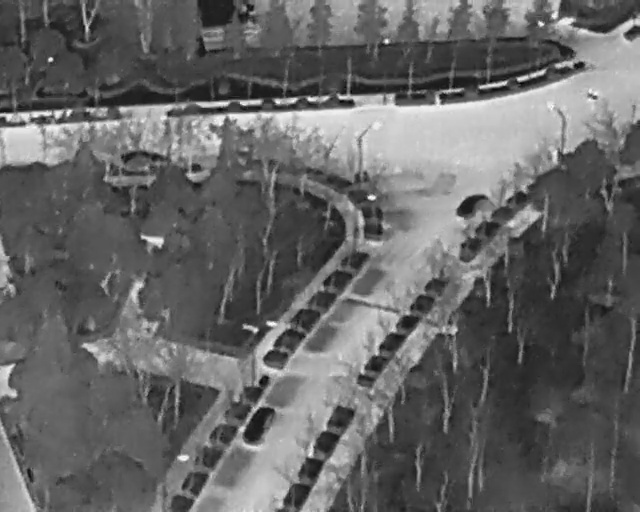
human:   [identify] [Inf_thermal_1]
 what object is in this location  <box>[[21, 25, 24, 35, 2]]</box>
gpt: <ref>1 medium car at the left</ref>

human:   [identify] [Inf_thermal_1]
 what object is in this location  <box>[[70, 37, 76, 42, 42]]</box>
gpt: <ref>1 medium car at the right</ref>